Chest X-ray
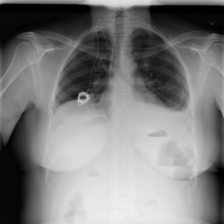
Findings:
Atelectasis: positive
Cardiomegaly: negative
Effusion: positive
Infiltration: positive
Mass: negative
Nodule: negative
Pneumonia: negative
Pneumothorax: negative
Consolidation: negative
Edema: negative
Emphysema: negative
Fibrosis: negative
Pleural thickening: negative
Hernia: negative